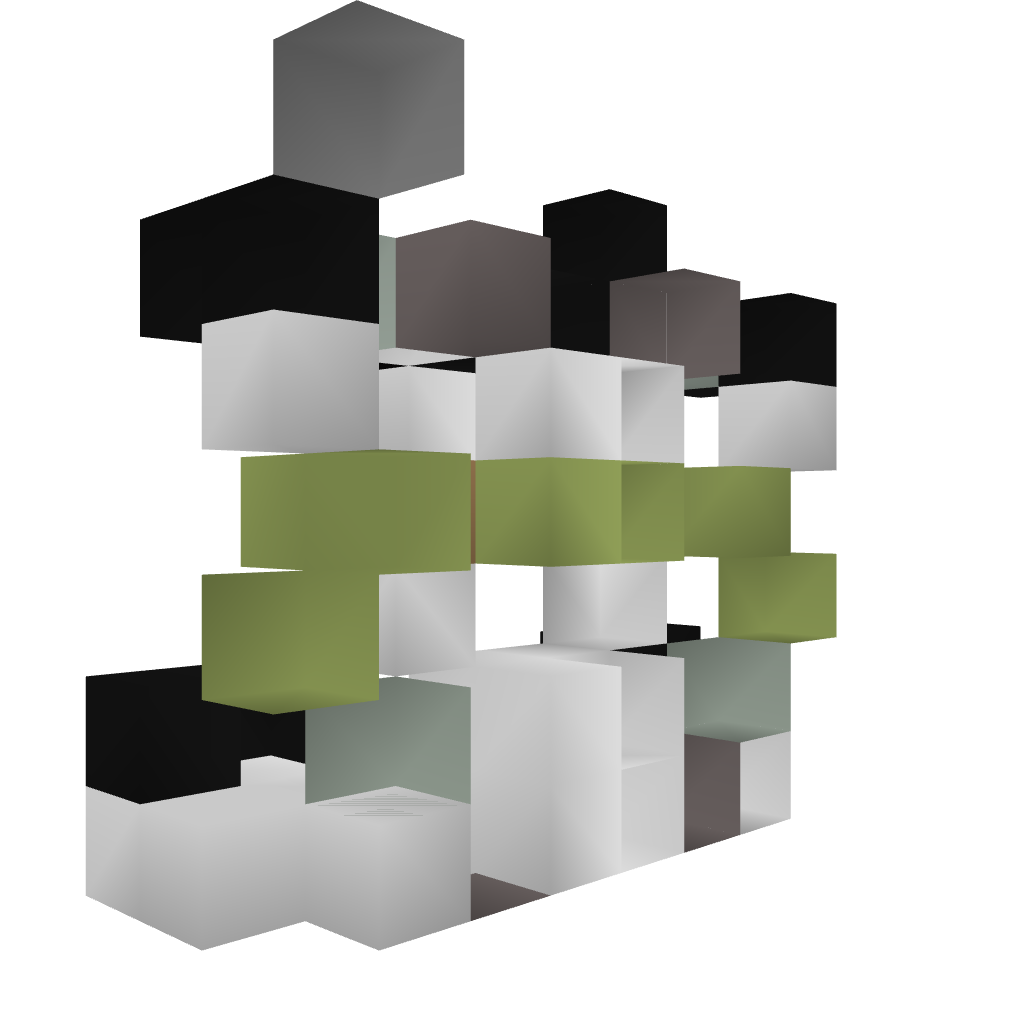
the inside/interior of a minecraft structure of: Door 2X2 futurist